Question: I have the following data:
'''
Method Metric E0 E1 E2 E4
1 M1 Precision <PHONE> <PHONE> <PHONE> <PHONE>
2 M2 Precision <PHONE> <PHONE> <PHONE> <PHONE>
3 M1 Recall <PHONE> <PHONE> <PHONE> <PHONE>
4 M2 Recall <PHONE> <PHONE> <PHONE> <PHONE>
'''
What I want to do is to create the above data into the following plot:

In this sketch the height of the bar doesn't reflect the data above, surely.
What's the way to do it?
Prefferably without using external libraries like ggplot or lattice.
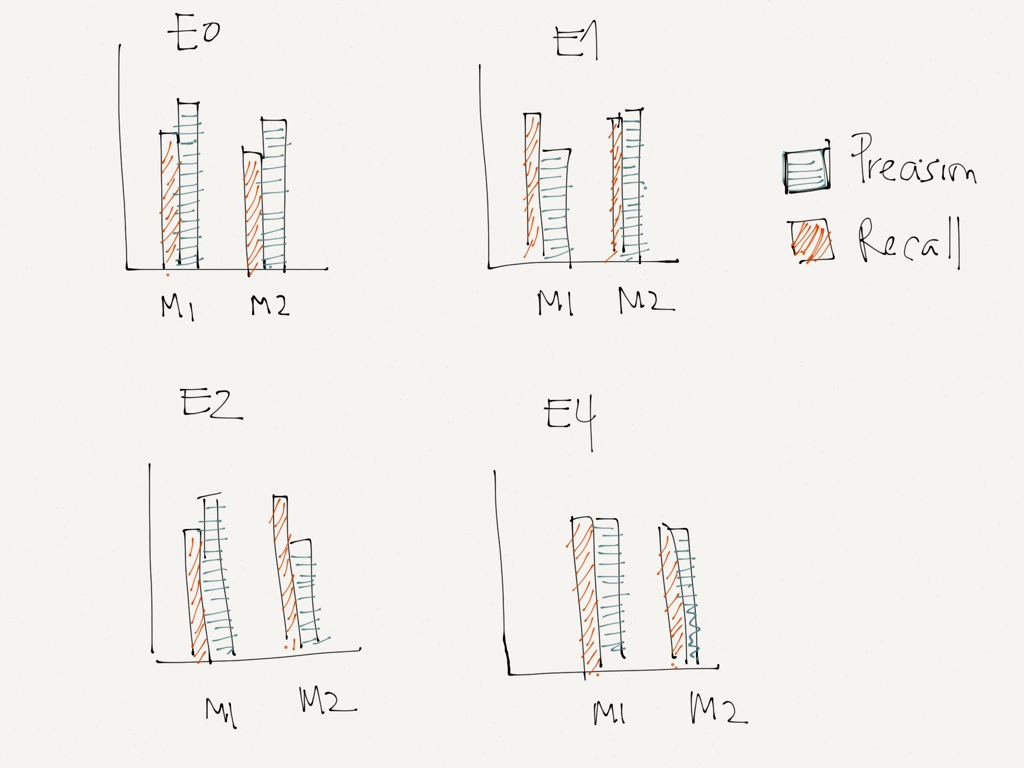
Answer: Here you go:
Import:
'''
dat <- read.table(text="Method Metric E0 E1 E2 E4
M1 Precision <PHONE> <PHONE> 1 <PHONE>
M2 Precision 0.533 0.535 0.378 0.214
M1 Recall <PHONE> <PHONE> <PHONE> <PHONE>
M2 Recall 1 1 1 0.667",header=TRUE)
'''
Define a layout and some colours:
'''
layout(matrix(c(1,2,5,3,4,5),nrow=2,byrow = TRUE))
# [,1] [,2] [,3]
#[1,] 1 2 5
#[2,] 3 4 5
barcols <- c("red","blue")
'''
Generate some plots:
'''
sapply(3:6,
function(x) {
bp <- barplot(matrix(dat[,x],nrow=2,byrow=TRUE),beside=TRUE,col=barcols)
title(main=names(dat[x]))
axis(1,at=colMeans(bp),c("M1","M2"),lwd=0,lwd.tick=1)
abline(h=0)
}
)
'''
Add a legend:
'''
plot(NA,xlim=c(0,1),ylim=c(0,1),ann=FALSE,axes=FALSE)
legend(0,0.6,c("Precision","Recall"),fill=barcols,cex=1.5)
'''
Result: